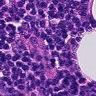
Metastatic tissue present: no